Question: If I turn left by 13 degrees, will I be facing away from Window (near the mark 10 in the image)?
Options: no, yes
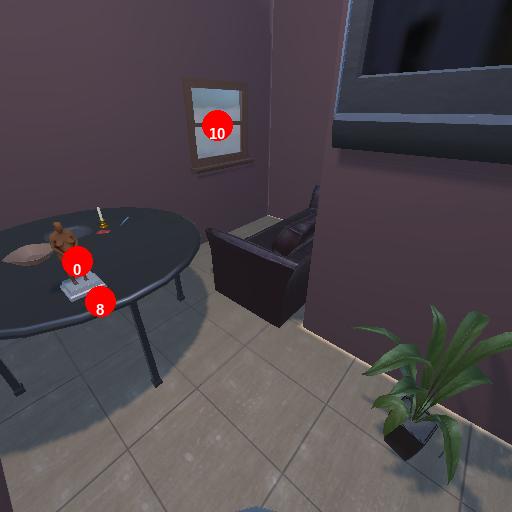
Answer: no